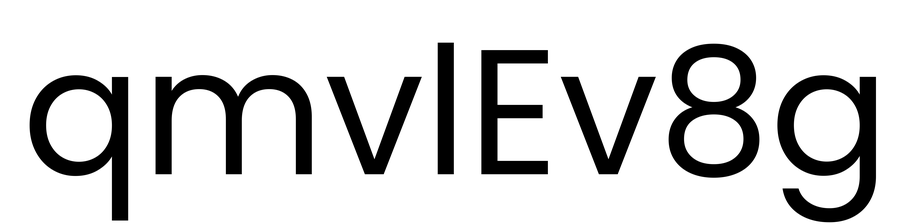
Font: Poppins-Regular